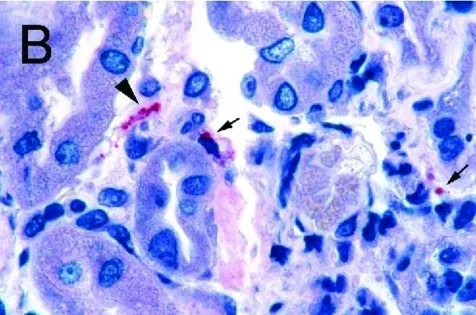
B: Immunostaining of fragmented leptospire (arrowhead) and granular form of bacterial antigens (arrows). Original magnifications x158.
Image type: pathology (immunostaining)